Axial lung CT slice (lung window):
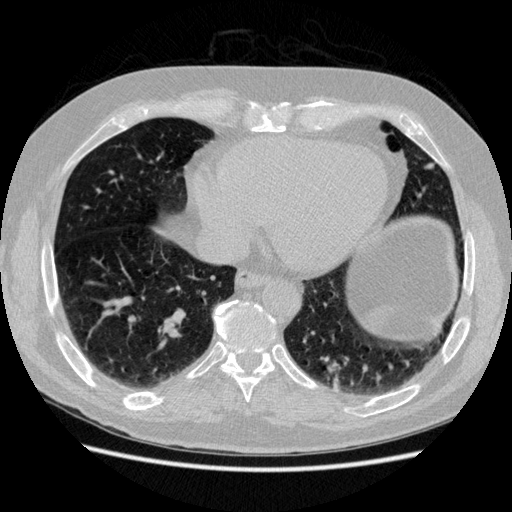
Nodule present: no